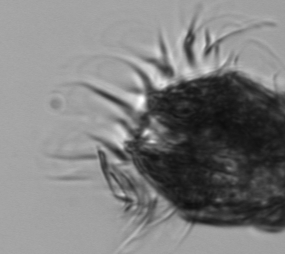
Label: Laboea_strobila